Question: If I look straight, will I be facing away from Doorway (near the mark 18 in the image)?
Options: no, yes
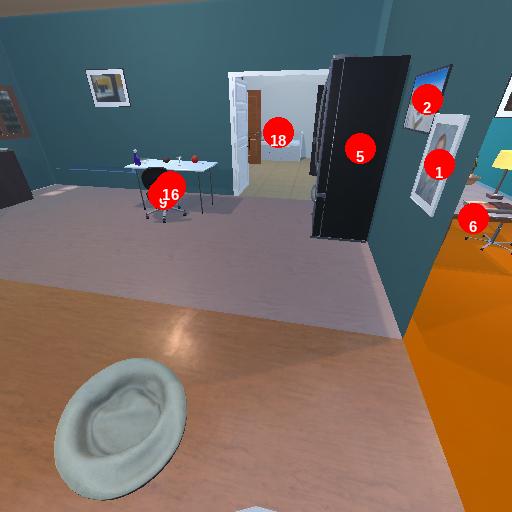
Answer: no